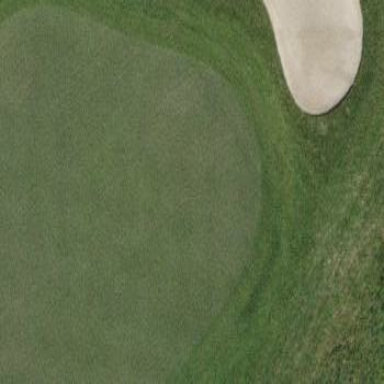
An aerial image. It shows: Green golf area with grass land use.